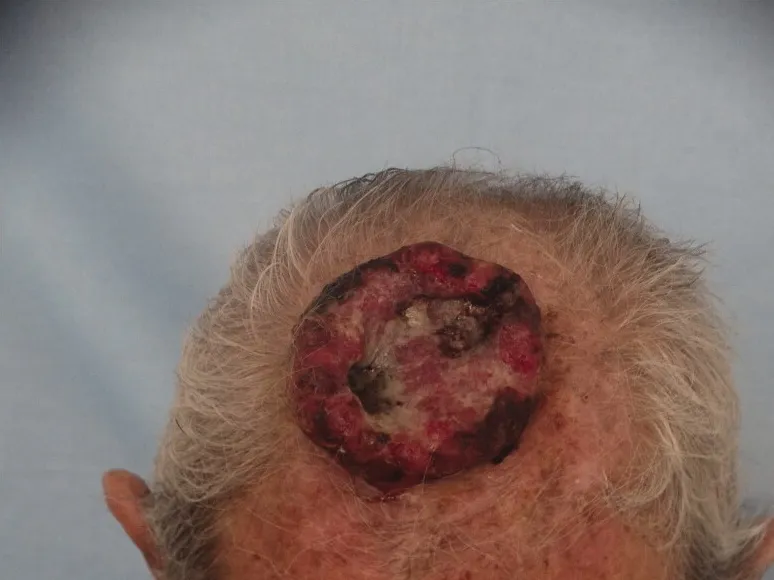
An ulcerated tumor located in the anterior of the vertex, fixed to the floor.
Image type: medical_photograph (skin_photograph)